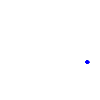
Particle: proton